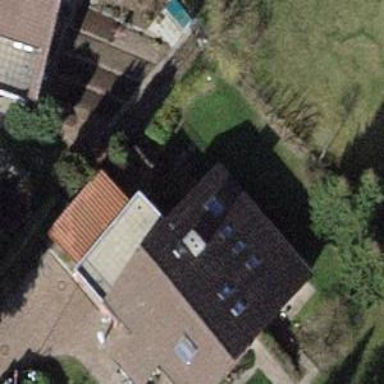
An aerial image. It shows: Building with tile roof.